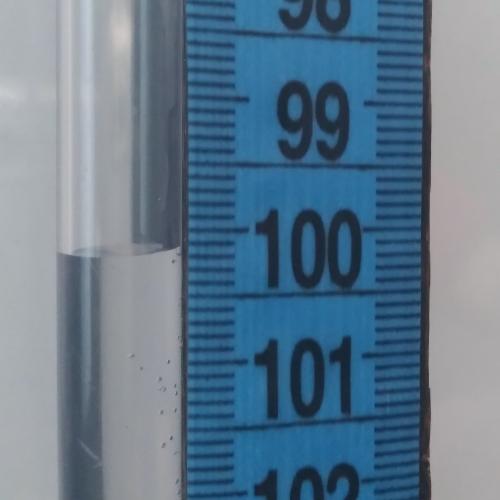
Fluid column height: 100.2 cm